Brain MRI, t2w sequence, axial 2D slice.
Patient: age 51, sex F, weight 95 kg, height 1.95 m
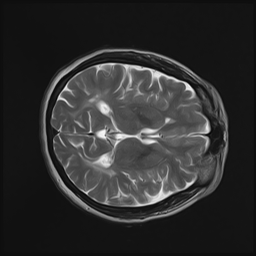